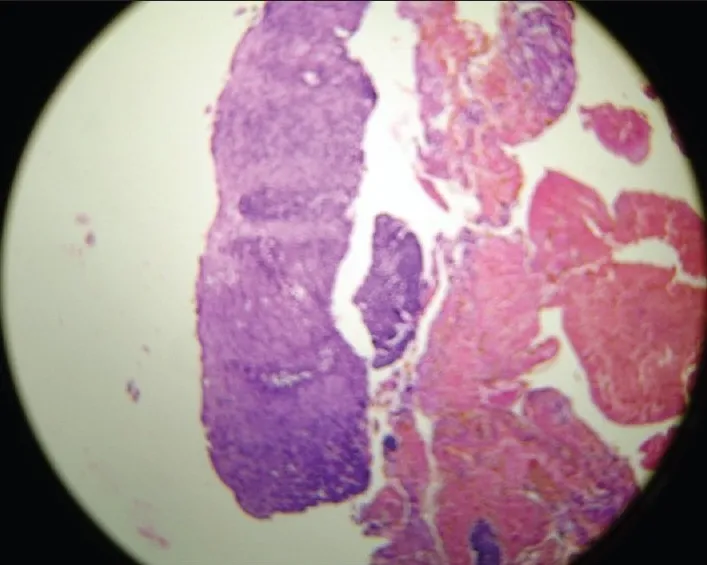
Histopathological slide of left vocal cord lesion in low-power field showing full-thickness severe dysplastic changes of epithelium.
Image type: pathology (h&e)